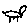
Label: cat